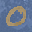
Label: 0